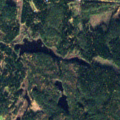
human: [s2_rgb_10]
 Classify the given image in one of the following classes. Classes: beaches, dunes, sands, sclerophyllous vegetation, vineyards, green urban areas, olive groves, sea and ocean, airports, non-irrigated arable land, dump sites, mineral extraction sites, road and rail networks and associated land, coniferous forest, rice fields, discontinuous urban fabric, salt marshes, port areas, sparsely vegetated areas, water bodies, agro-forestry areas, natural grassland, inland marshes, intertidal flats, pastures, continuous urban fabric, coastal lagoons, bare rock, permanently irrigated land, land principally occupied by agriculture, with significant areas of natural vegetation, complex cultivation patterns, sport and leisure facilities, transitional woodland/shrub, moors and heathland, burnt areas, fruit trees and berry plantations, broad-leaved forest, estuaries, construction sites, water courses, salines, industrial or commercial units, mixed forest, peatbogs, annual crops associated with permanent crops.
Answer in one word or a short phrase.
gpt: coniferous forest, mixed forest, transitional woodland/shrub